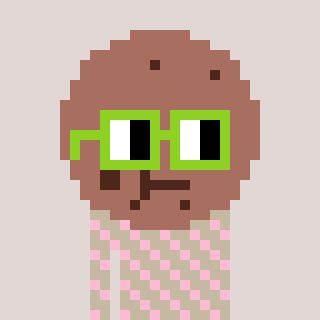
a pixel art character with square light green glasses, a cookie-shaped head and a bege-colored body on a warm background